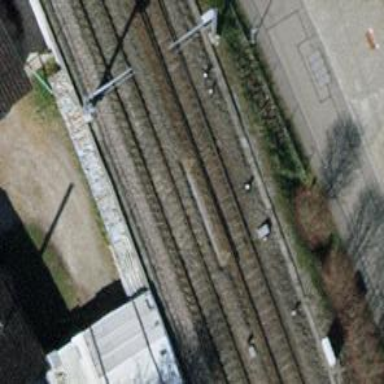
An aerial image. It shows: Railway switch.